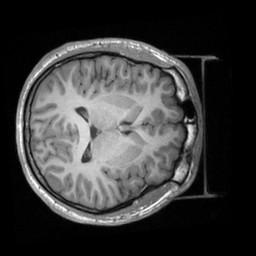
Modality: T1w
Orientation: axial
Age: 18
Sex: male
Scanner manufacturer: siemens
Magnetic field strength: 3 T
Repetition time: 1.9 s
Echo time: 0.00226 s